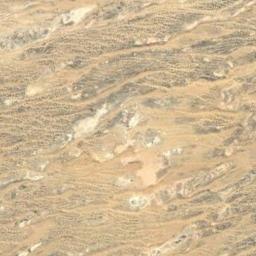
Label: desert